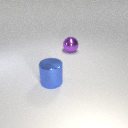
large purple metal sphere behind large blue metal cylinder